Field crop: maize
Growth stage: 2
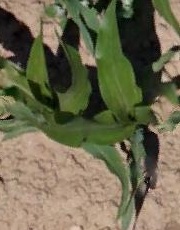
Species: maize